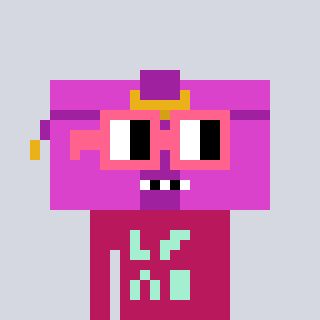
a pixel art character with square pink glasses, a clutch-shaped head and a darkpink-colored body on a cool background